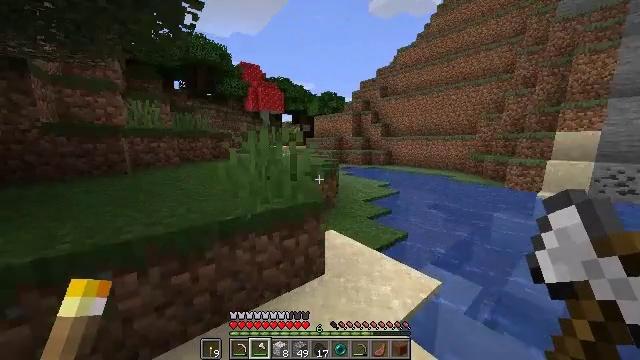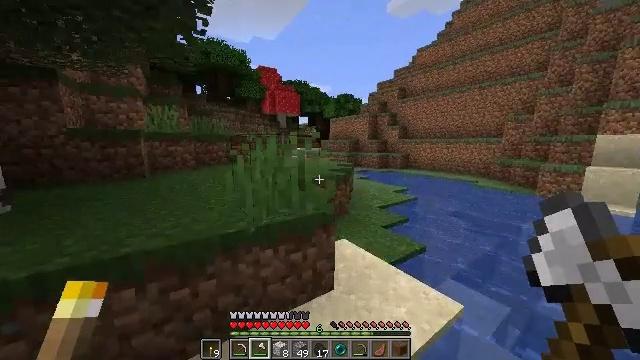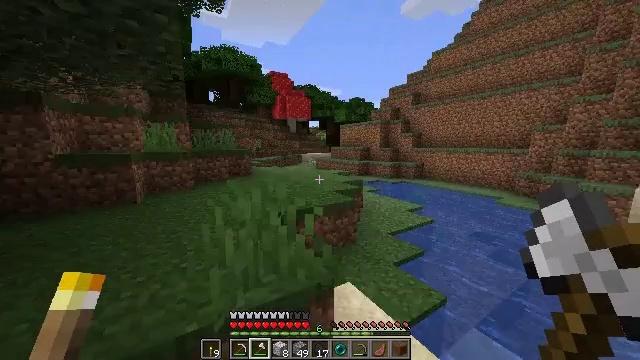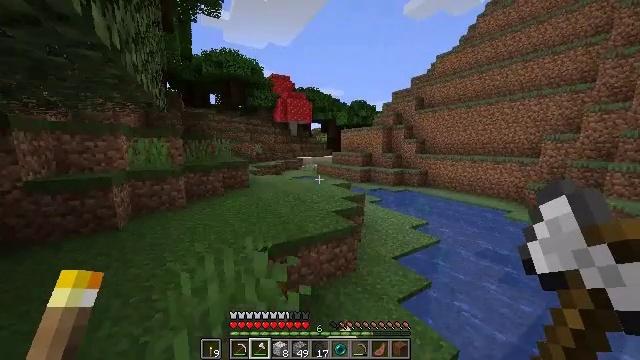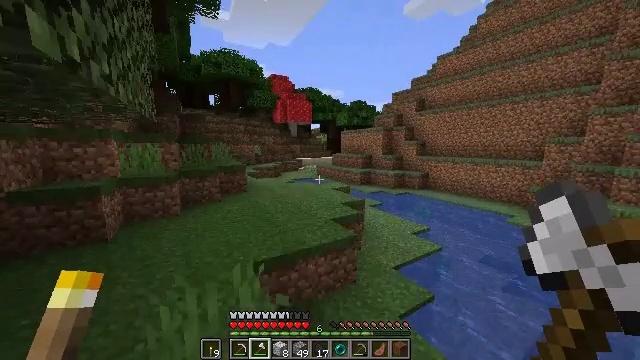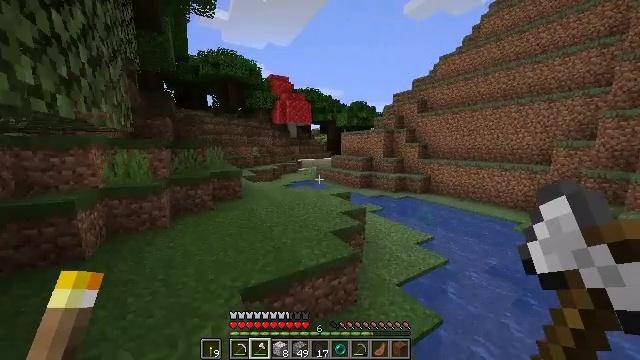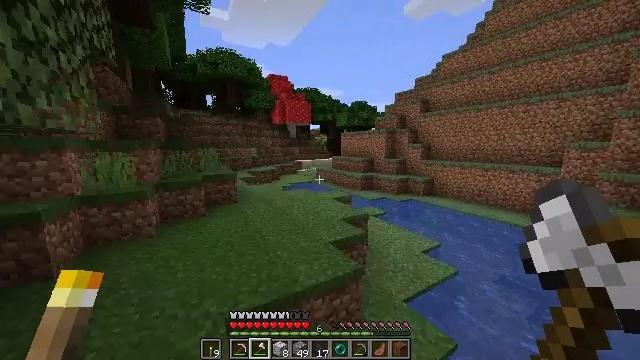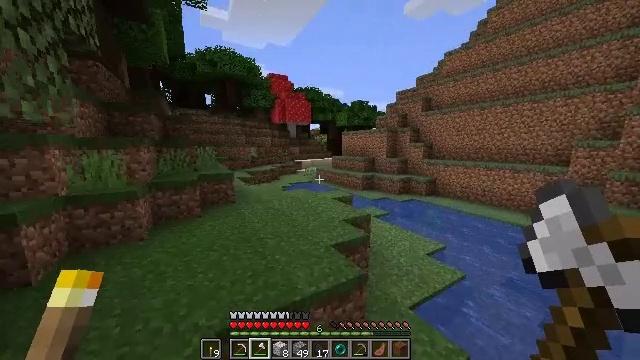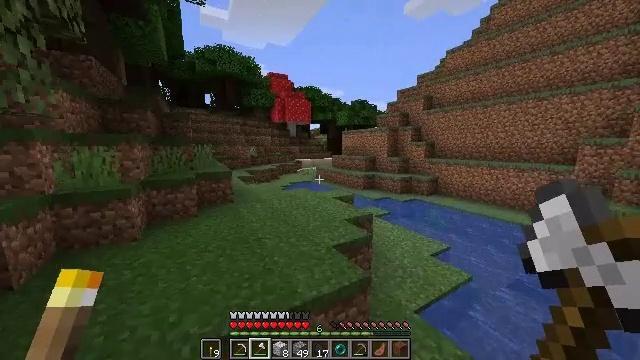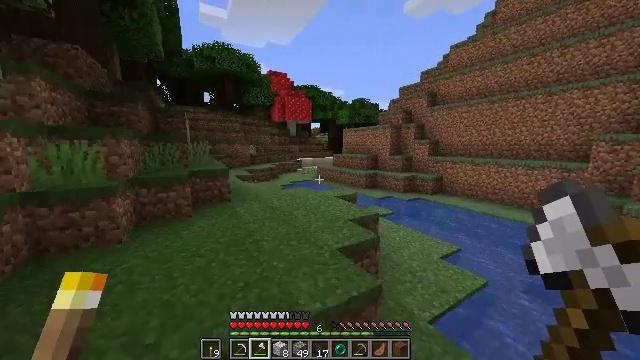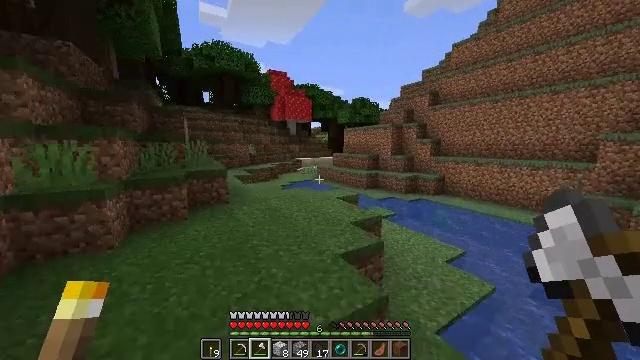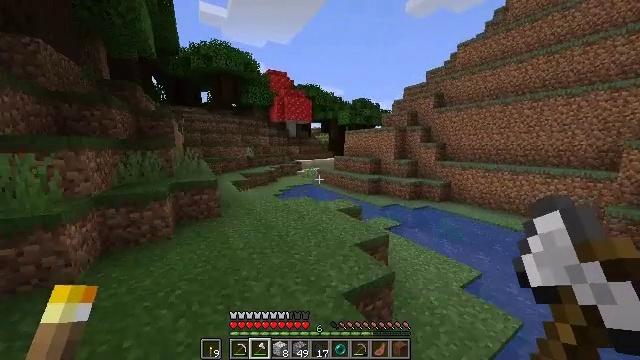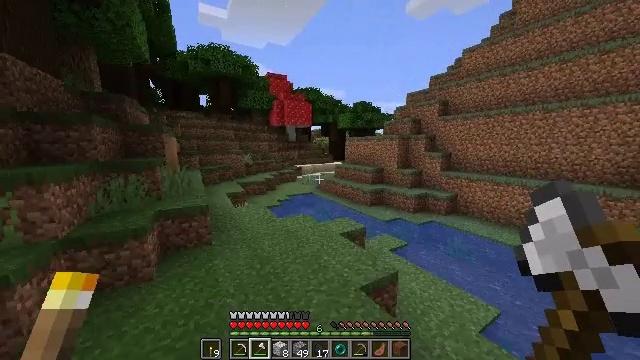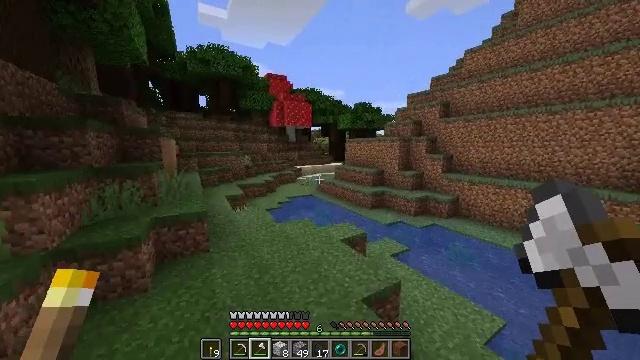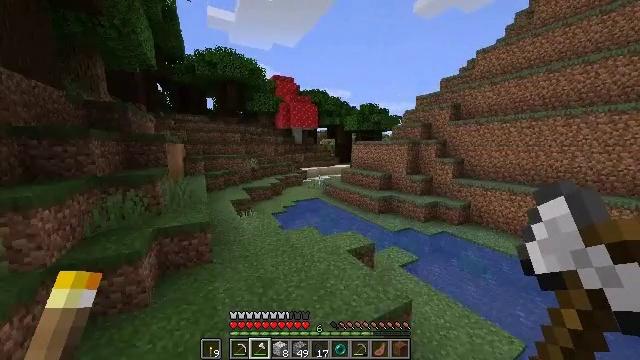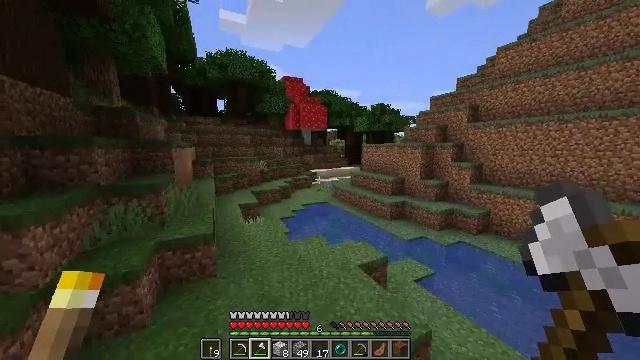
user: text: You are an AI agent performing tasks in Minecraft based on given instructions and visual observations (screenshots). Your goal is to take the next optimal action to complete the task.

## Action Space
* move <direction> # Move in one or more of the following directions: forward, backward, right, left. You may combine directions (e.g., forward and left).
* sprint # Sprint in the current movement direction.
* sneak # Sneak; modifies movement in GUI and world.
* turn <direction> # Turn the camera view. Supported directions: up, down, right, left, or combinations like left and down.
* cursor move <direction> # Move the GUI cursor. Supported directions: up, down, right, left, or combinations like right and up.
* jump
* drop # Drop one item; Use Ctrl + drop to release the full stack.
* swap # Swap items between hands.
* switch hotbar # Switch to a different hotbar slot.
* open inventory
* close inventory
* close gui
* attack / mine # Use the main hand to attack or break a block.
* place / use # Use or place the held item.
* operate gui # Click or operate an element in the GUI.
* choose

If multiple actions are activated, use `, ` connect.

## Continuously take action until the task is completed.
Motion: motion action
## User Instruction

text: Kill mobs.
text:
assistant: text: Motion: move forward, sprint, turn left, jump
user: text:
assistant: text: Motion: move forward, sprint, turn left, jump
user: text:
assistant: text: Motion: move forward and move left, sprint, jump
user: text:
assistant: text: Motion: move forward and move left, sprint, jump
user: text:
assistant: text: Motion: move forward and move left, sprint, jump
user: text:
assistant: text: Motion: move forward and move left, sprint, jump
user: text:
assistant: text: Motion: move forward and move left, sprint, jump
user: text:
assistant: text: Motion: move forward and move left, sprint, jump
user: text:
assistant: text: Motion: move forward, sprint, jump
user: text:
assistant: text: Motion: move forward, sprint, jump
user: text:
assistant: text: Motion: move forward, sprint, jump
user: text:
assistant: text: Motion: move forward, sprint, jump
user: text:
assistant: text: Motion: move forward, sprint, jump
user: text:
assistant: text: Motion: move forward, sprint, turn left, jump
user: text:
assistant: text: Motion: move forward, sprint, turn left, jump
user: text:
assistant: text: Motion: move forward and move left, sprint, turn left, jump
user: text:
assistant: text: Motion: move forward and move left, sprint, turn left, jump
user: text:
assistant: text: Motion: move forward and move left, sprint, jump
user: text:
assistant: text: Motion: move forward, sprint, jump
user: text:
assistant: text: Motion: move forward, sprint, jump
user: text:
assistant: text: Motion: move forward, sprint, jump
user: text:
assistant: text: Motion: move forward, sprint, jump
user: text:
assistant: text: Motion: move forward, sprint, jump
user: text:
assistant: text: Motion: move forward, sprint, jump
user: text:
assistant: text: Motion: move forward, sprint, jump
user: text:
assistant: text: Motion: move forward, sprint, jump
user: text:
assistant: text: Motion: move forward, sprint, jump
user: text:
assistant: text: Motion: move forward, sprint, turn left and down, jump
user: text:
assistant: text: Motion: move forward, sprint, turn left, jump
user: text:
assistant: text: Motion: move forward, sprint, jump